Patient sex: M
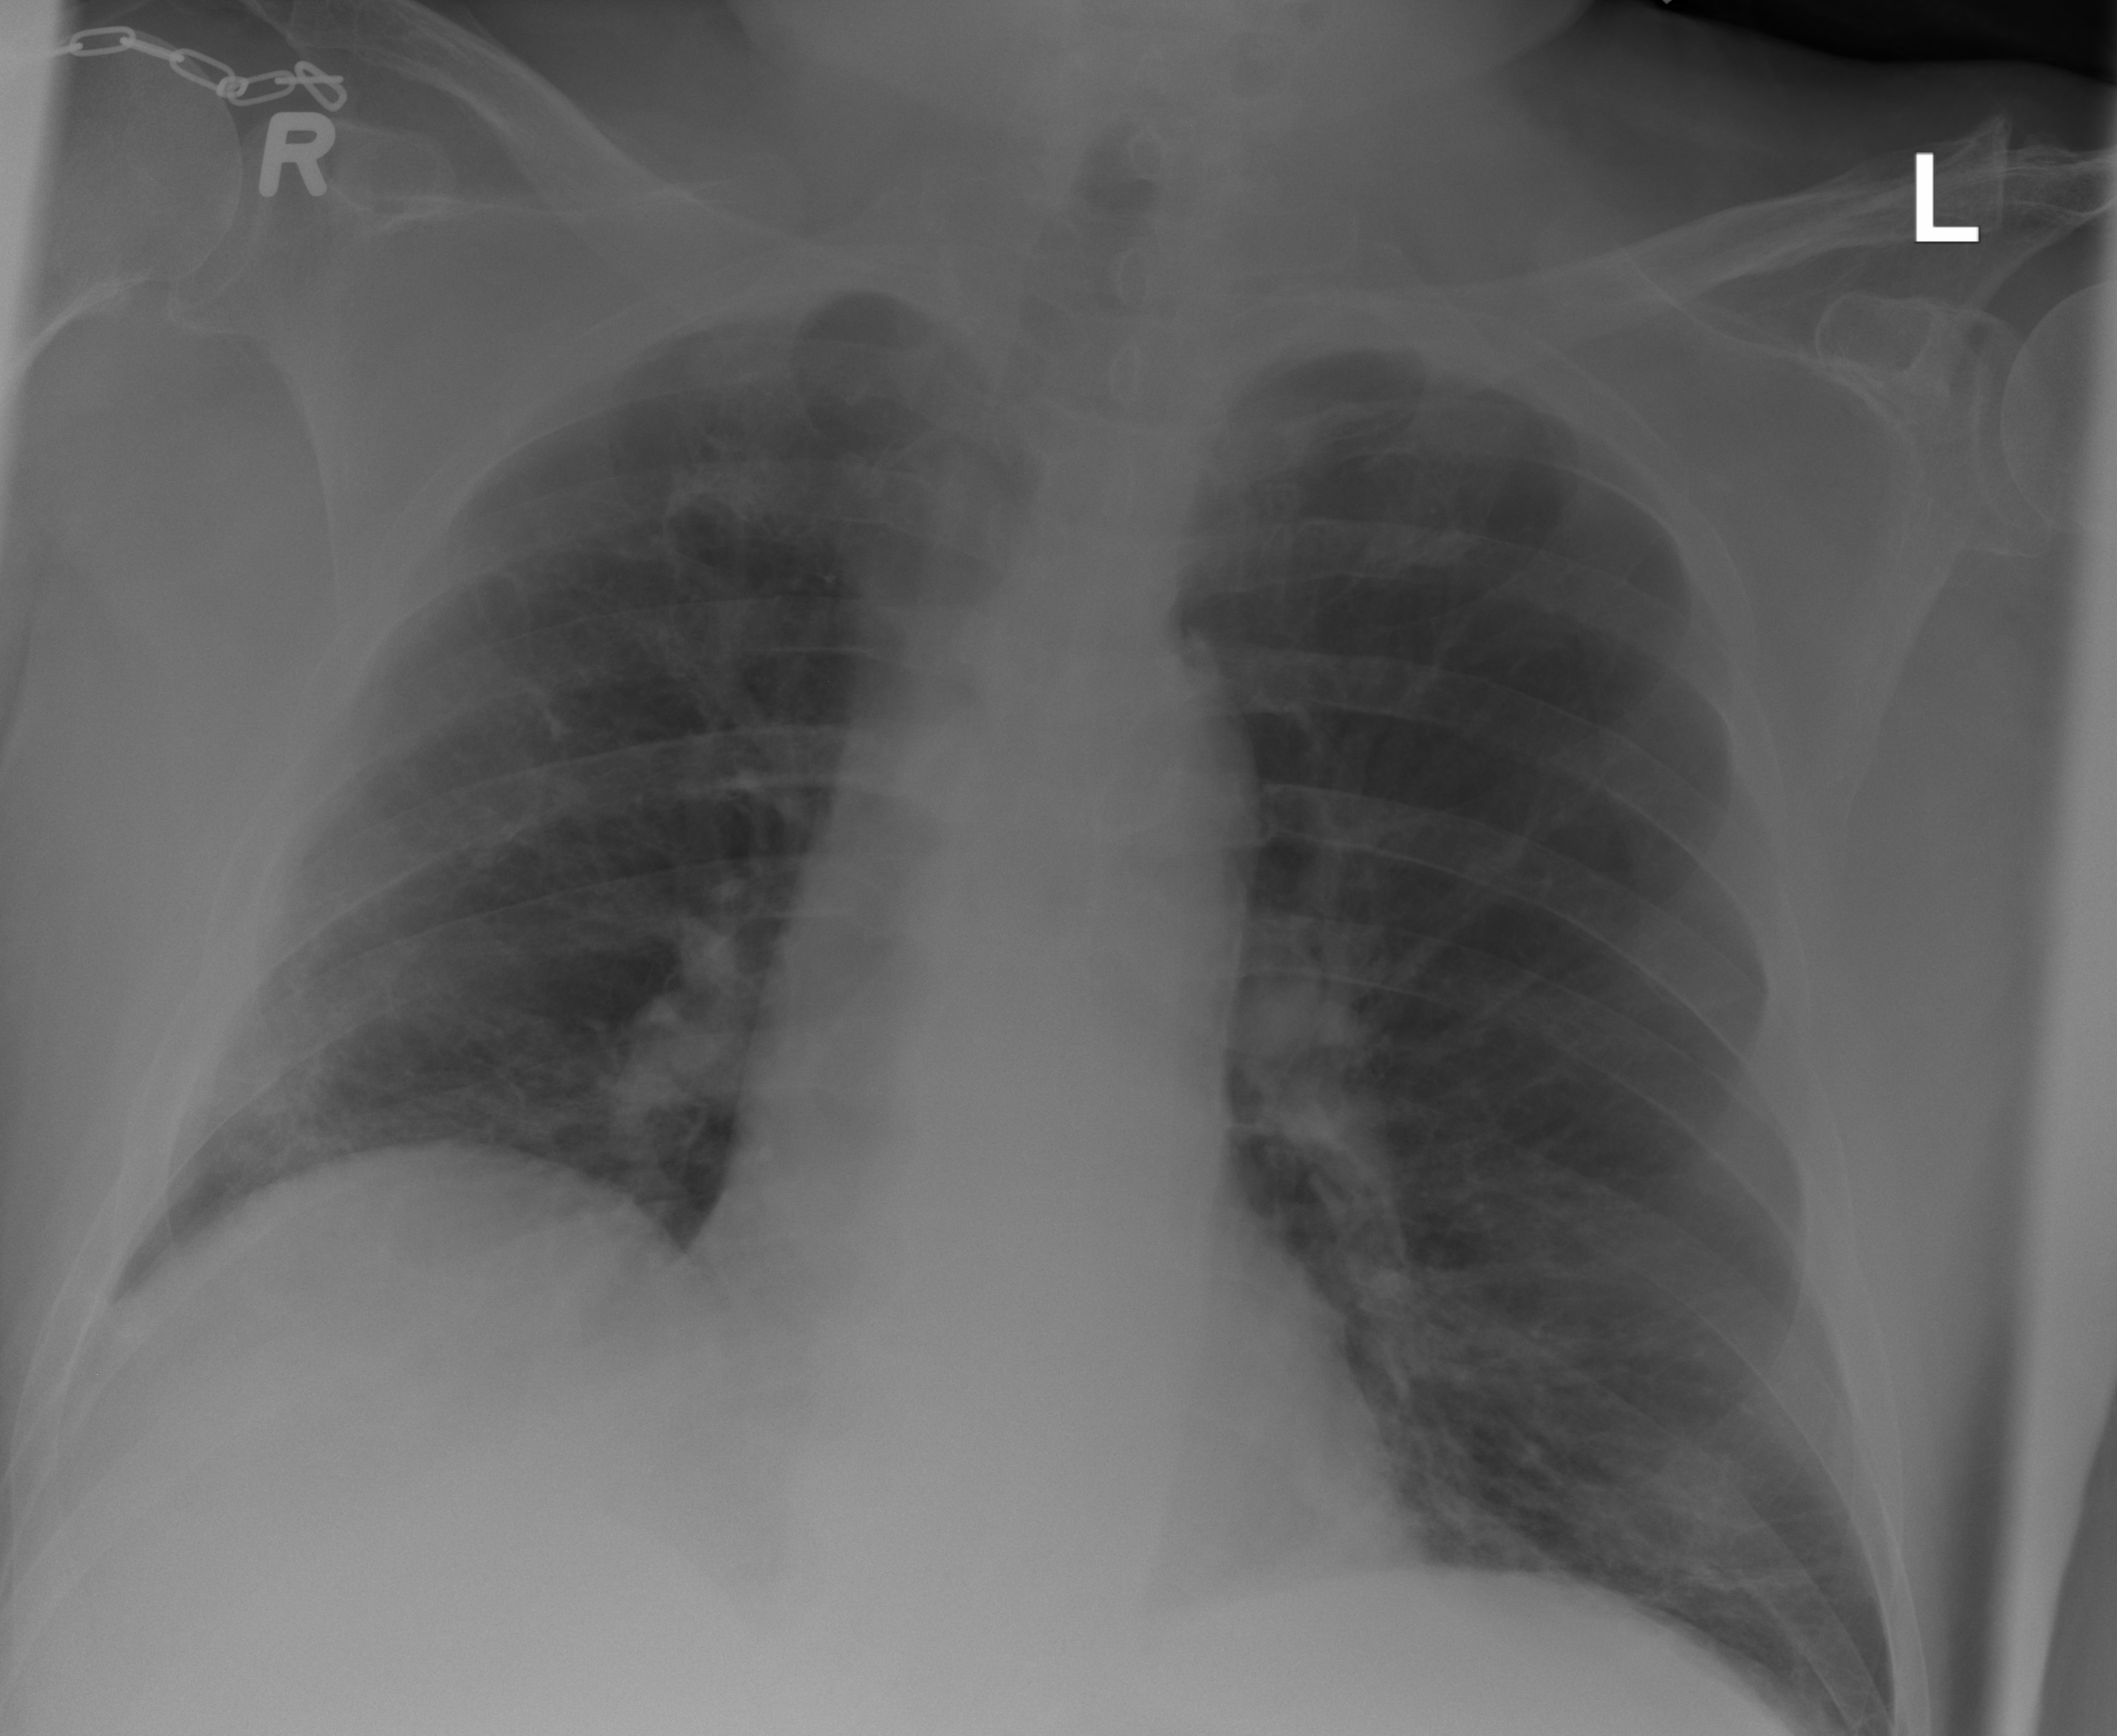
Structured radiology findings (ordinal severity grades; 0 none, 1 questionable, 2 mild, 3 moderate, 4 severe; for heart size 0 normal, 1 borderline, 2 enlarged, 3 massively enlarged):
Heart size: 0
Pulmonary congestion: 0
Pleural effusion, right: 0
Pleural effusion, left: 0
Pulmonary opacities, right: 1
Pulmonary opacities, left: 0
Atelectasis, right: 1
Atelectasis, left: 1